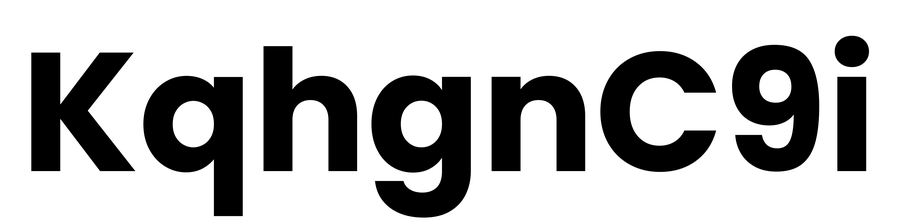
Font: Poppins-Bold